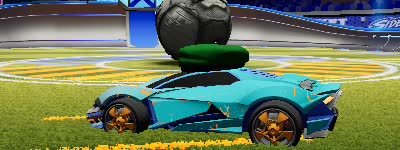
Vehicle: werewolf